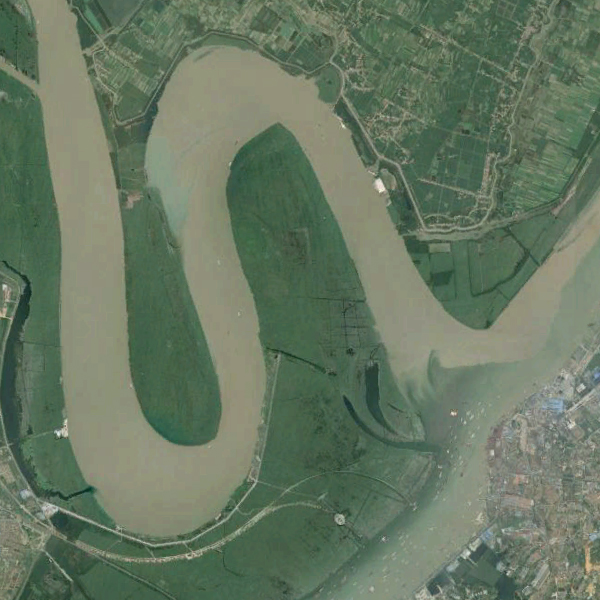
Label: River